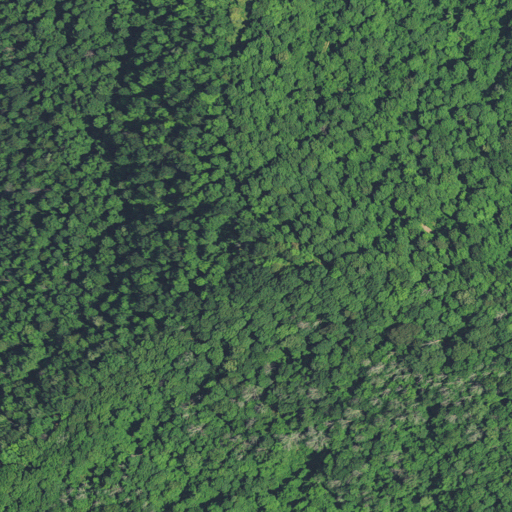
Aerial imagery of mountain in West Virginia named King Knob containing only deciduous forest